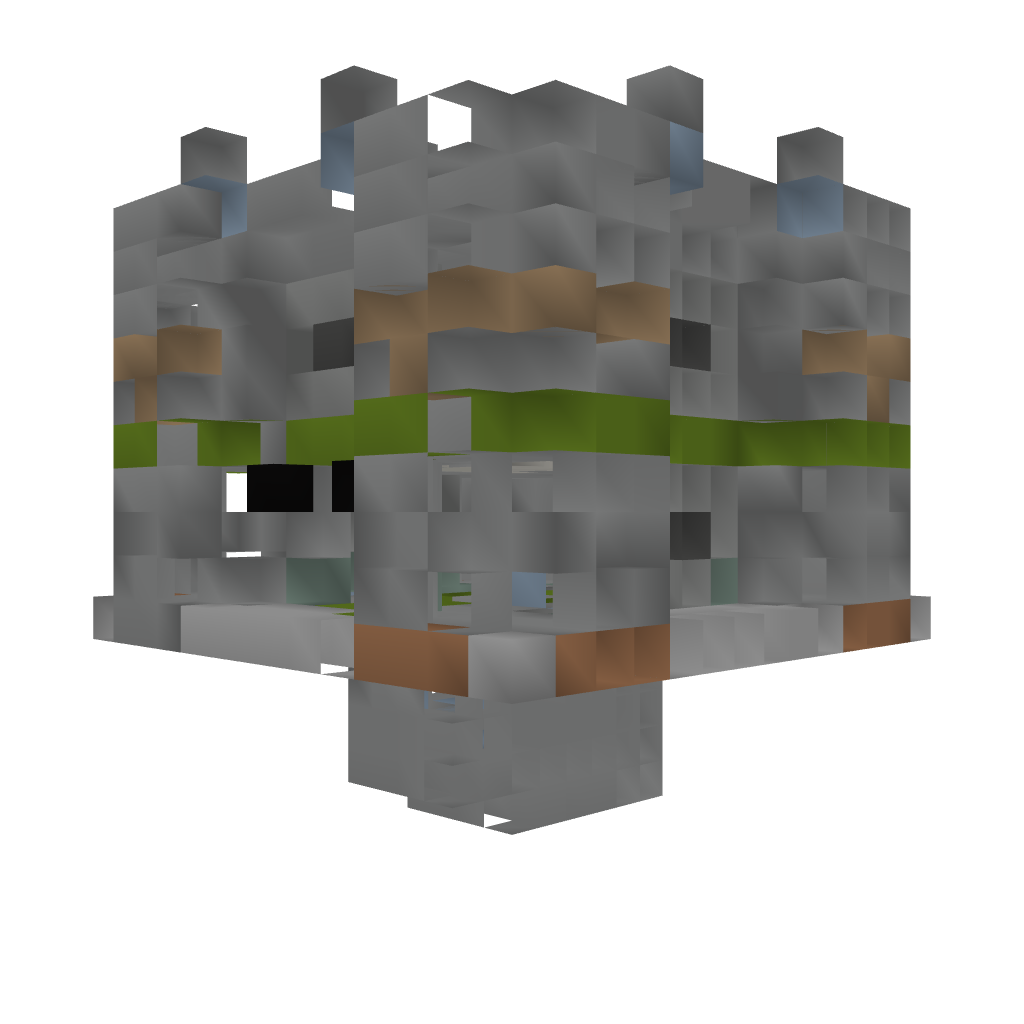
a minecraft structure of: PvP Tower [Green]